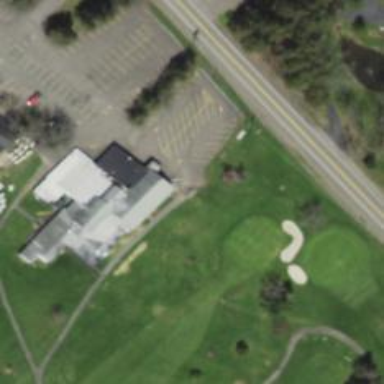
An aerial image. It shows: Golf hole.